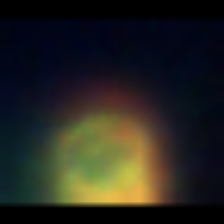
Taxon: NanoPlankton
Group: Other